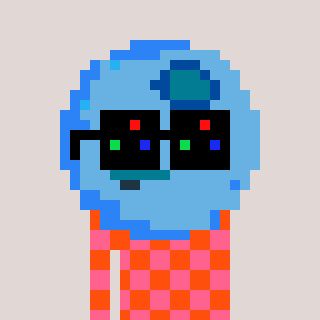
a pixel art character with square black sunglasses, a blueberry-shaped head and a orange-colored body on a warm background